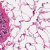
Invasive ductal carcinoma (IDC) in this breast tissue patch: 0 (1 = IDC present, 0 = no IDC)